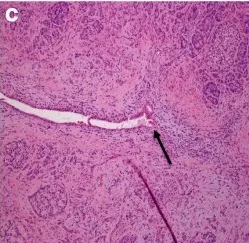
Compressed and incomplete ductal lumen, evident by discontinuity in ductal epithelium (solid arrow). (All hematoxilin-eosin stained).
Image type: pathology (h&e)